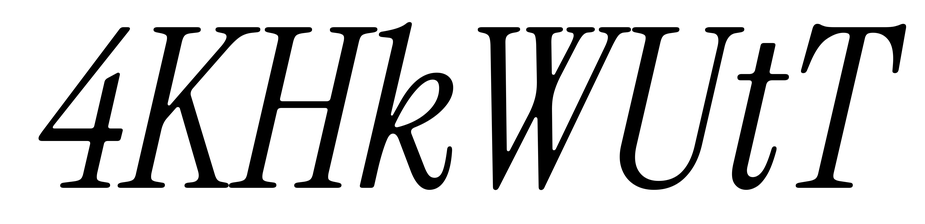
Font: InstrumentSerif-Italic